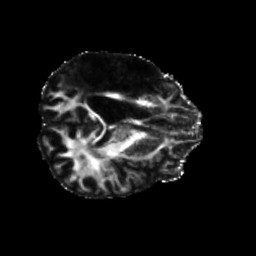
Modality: FA
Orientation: axial
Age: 50
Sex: male
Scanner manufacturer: siemens
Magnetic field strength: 3 T
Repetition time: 5.25 s
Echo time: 0.08 s